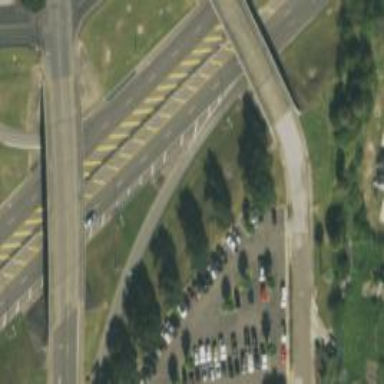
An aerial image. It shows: Primary link road with asphalt surface.